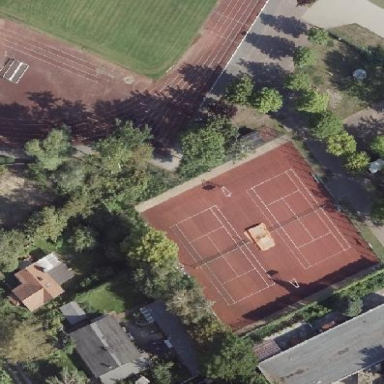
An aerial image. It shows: Tennis court on the leisure land pitch.